Question: With the following entity relationship structure I'm struggling to figure out if the relationship between the LOAN and ITEM entities is valid?
The weak entity of LOAN uses a partial key of 'loan_dateLeant' and the primary keys from CUSTOMER and ITEM to form LOANs primary key.
However LOAN has a 'one to many' relationship with ITEM as a loan can consist of more than one item.
But surely this means that if more than one item is loaned, then the loan record will have two item_id values for part of its primary key?

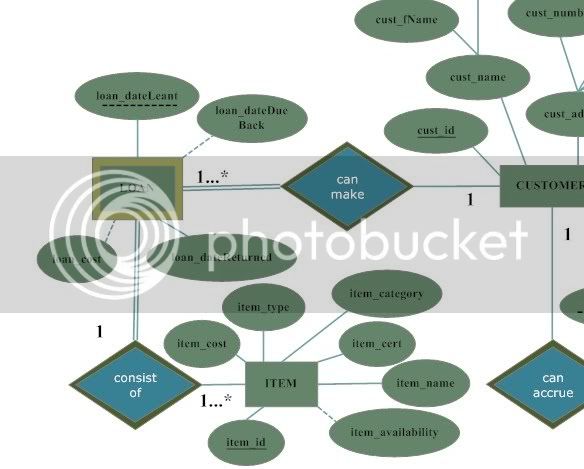
Answer: You're right, that's not valid - you can't use a to-many relationship as a defining part of a primary key. What you might consider doing instead is adding a unique 'loan_id' that you make part of your primary key, instead of the items the loan contains; then a single loan is defined by its customer and loan ID (or customer, date, and loan ID).
If that doesn't work, make 'date_leant' a datetime field, and increase the precision on it until you can't possibly (within the constraints of your system) have two loans occur at the same time - how likely is it that a single customer transacts two separate loans within milliseconds of each other?
Note this doesn't prevent the LOAN entity from taking part in the relationship as the "one"; it just means that you can't define the weak entity using the "many".